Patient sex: M
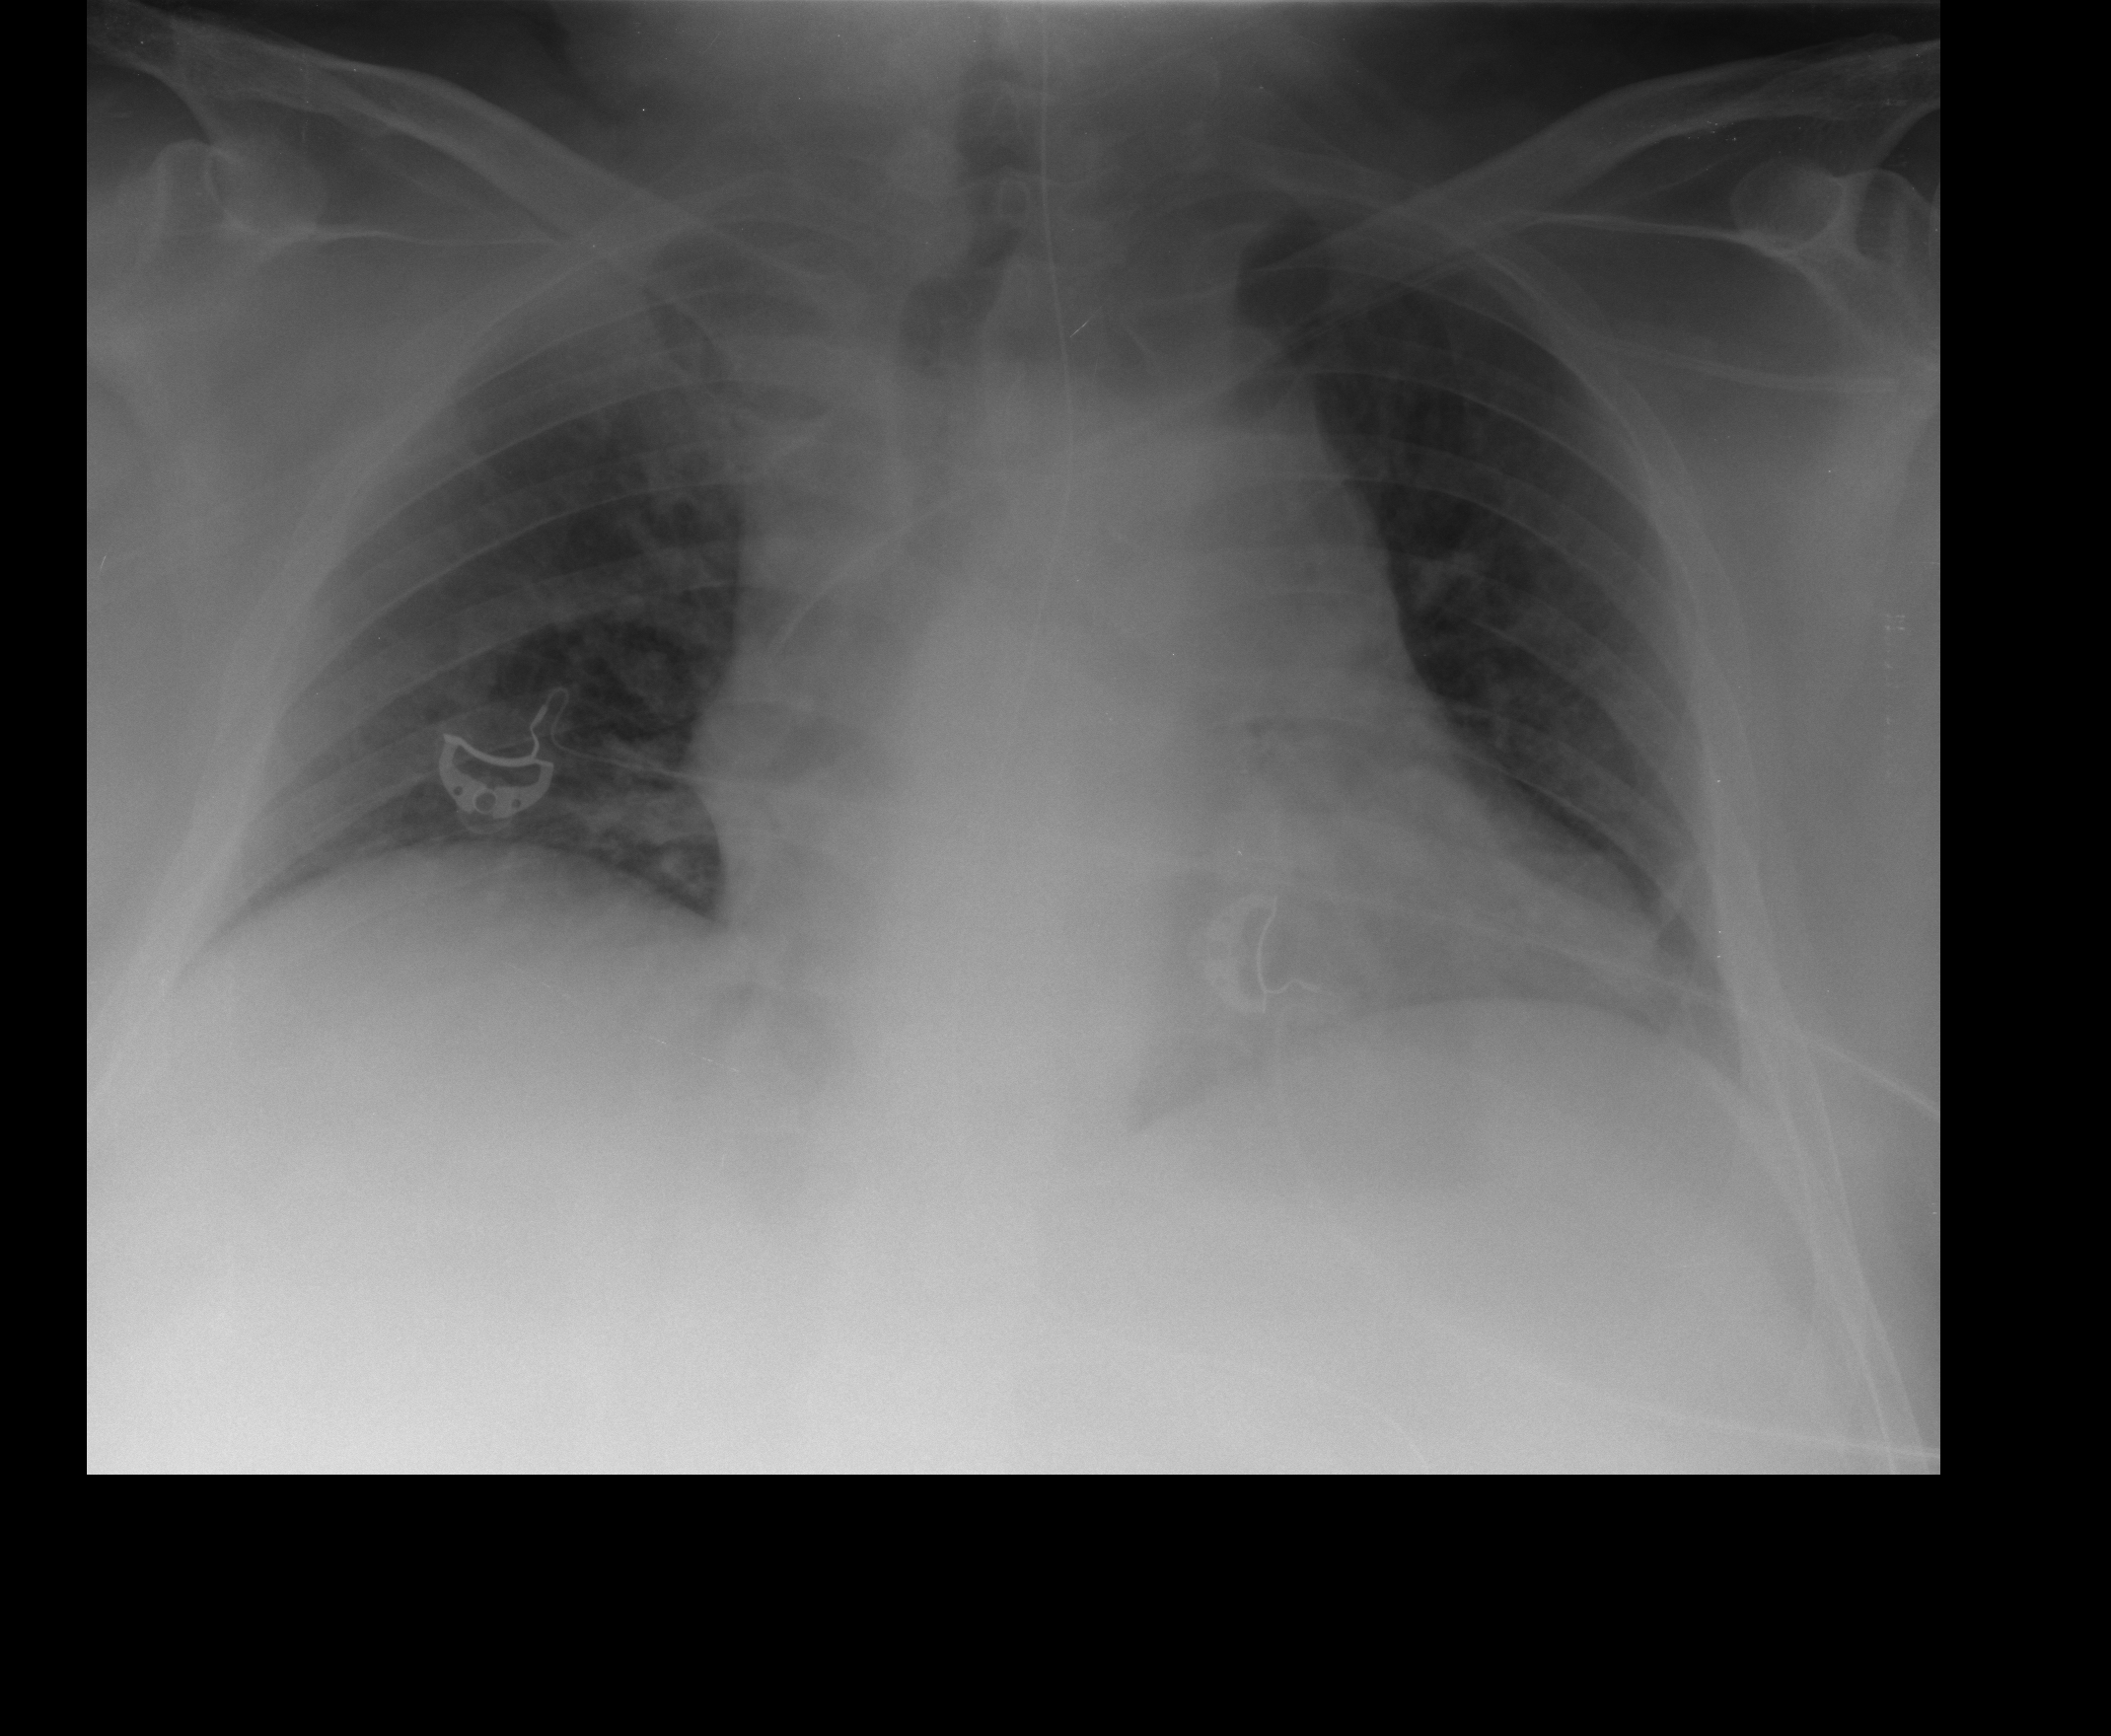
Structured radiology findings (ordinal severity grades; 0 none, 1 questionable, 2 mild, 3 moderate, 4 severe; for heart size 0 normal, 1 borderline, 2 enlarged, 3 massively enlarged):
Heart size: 0
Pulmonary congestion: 0
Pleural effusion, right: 0
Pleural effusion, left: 0
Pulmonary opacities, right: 0
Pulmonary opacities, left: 0
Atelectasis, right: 2
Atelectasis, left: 2